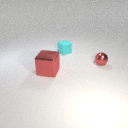
large red metal cube in front of small red metal sphere